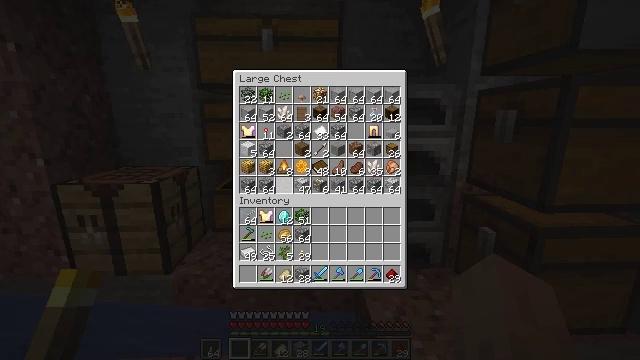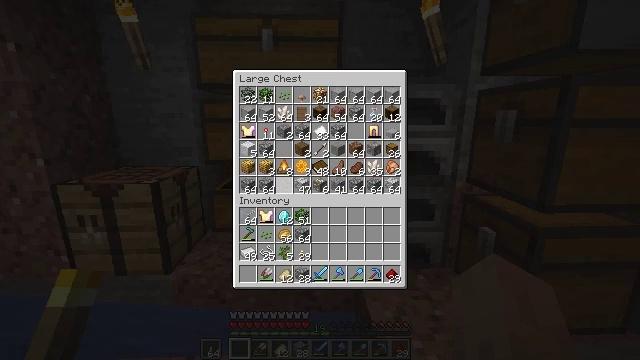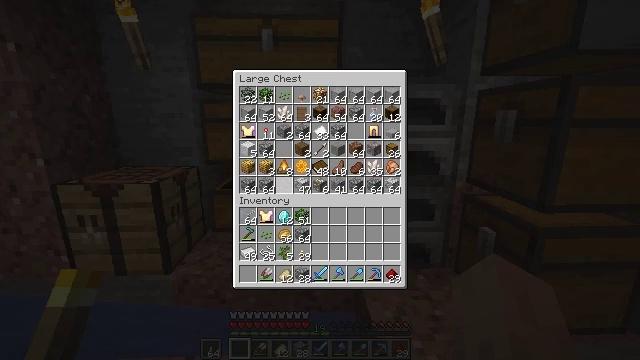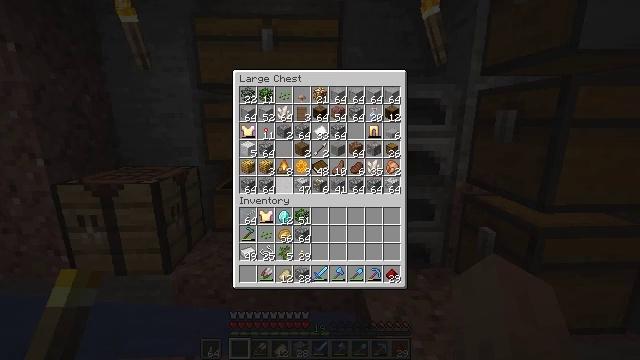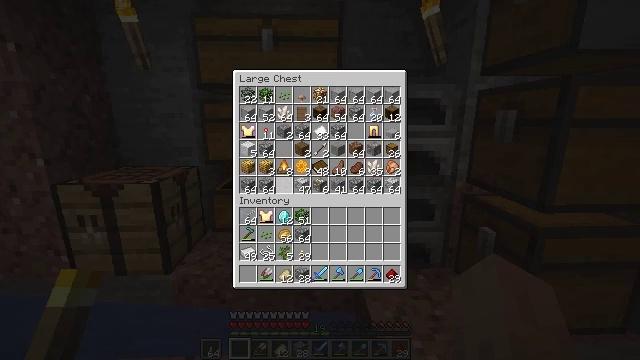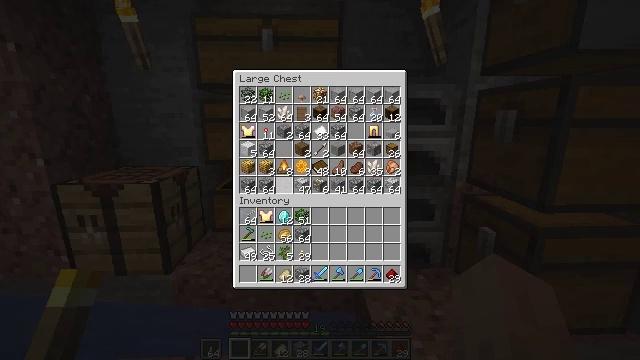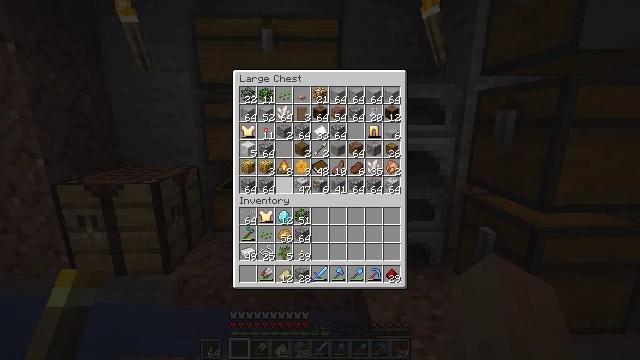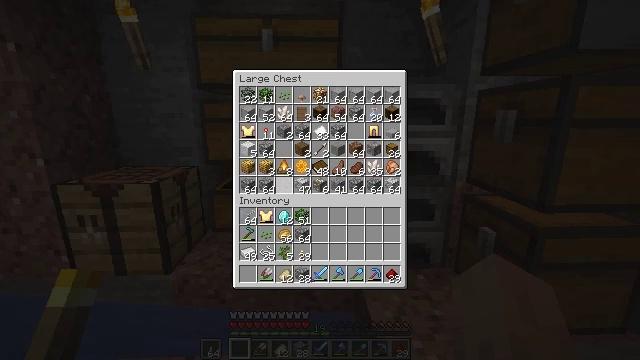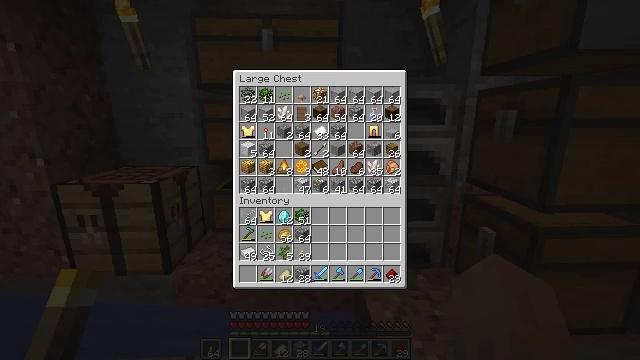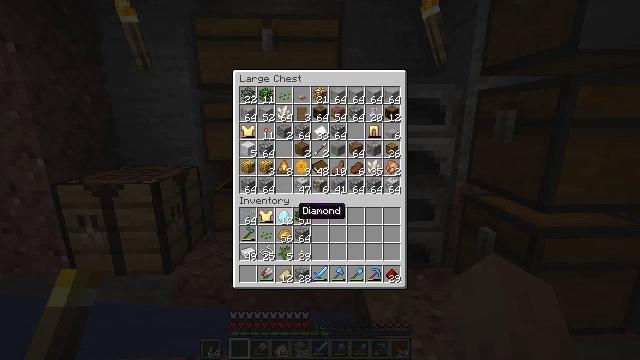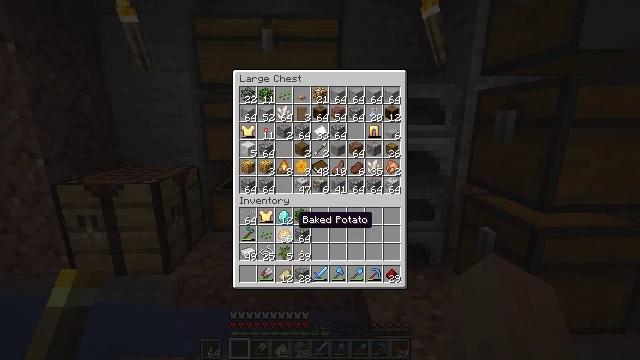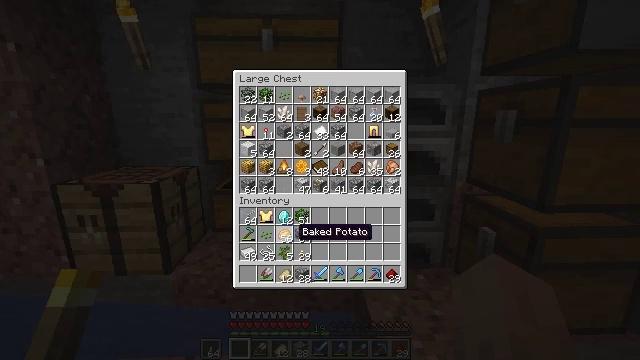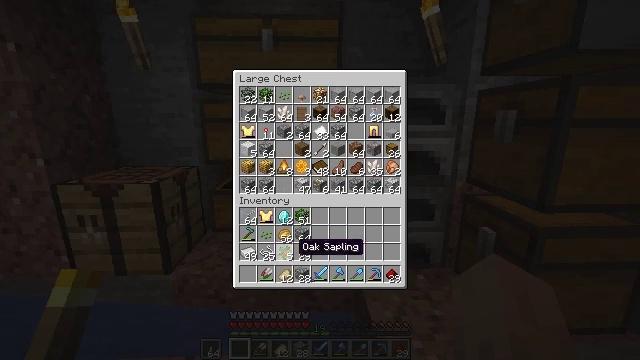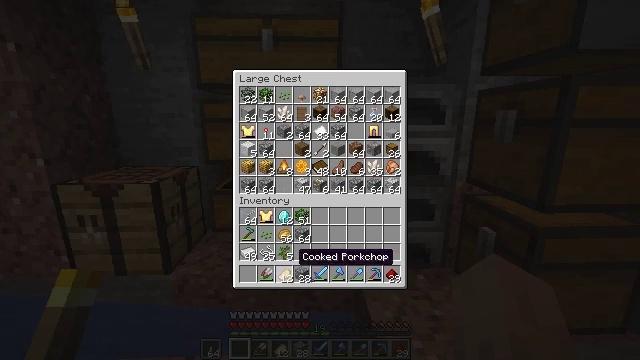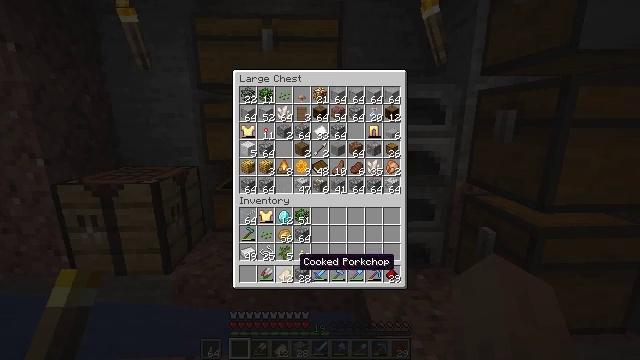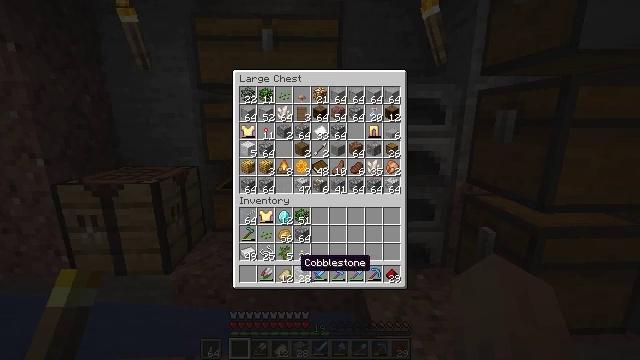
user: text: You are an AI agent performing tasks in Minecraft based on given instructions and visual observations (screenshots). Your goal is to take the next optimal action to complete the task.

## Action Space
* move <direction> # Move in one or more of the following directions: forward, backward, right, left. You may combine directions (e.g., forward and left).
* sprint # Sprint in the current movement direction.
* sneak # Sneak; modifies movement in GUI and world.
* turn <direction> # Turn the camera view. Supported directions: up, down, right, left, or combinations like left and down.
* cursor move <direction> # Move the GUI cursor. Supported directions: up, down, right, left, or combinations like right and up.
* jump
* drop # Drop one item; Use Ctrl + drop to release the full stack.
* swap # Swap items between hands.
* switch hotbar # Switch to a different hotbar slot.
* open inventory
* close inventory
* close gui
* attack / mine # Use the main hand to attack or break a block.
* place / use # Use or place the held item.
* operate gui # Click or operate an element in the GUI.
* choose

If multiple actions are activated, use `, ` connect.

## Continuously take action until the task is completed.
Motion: motion action
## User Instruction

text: Cook sand in a furnace to get glass.
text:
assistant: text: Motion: sneak, operate gui
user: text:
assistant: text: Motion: sneak
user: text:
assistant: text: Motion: sneak
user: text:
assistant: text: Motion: sneak
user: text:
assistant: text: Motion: sneak
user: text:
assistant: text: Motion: sneak
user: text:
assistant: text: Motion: sneak
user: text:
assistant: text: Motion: sneak, cursor move down
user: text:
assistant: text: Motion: sneak, cursor move down
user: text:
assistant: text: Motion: sneak, cursor move down
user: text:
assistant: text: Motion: sneak, cursor move down
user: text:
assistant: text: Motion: sneak, cursor move down
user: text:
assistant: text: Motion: sneak, cursor move down
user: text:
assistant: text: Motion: sneak
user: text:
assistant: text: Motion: sneak
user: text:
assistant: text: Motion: sneak
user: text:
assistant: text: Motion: sneak
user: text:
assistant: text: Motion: sneak
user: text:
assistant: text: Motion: sneak
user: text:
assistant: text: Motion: sneak
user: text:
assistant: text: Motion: sneak, operate gui
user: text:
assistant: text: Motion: sneak, operate gui
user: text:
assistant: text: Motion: sneak, operate gui
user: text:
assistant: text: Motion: sneak
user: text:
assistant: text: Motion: sneak
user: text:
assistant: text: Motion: sneak
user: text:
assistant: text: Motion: sneak
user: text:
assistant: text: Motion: no_op
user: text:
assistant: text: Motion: no_op
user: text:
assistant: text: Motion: no_op